Question: I was creating a linked list and was adding a function to get an element at a given position.
I have attached my code below.
In the code I have 'current = self.head'. Here 'current' is assigned 'self.head'. So aren't both of these same? In the 'while' loop when I used 'while current' the code works without any error:
'''
def get_position(self, position):
current = self.head
counter =0
while current:
counter+=1
current=current.next
print("total elements:",counter)
'''
But if I use 'while self.head' I get an error:
'''
def get_position(self, position):
current = self.head
counter =0
while self.head:
counter+=1
current=current.next
print("total elements:",counter)
'''
> AttributeError: 'NoneType' object has no attribute 'next'.

Please help me in understanding how both of these are different.
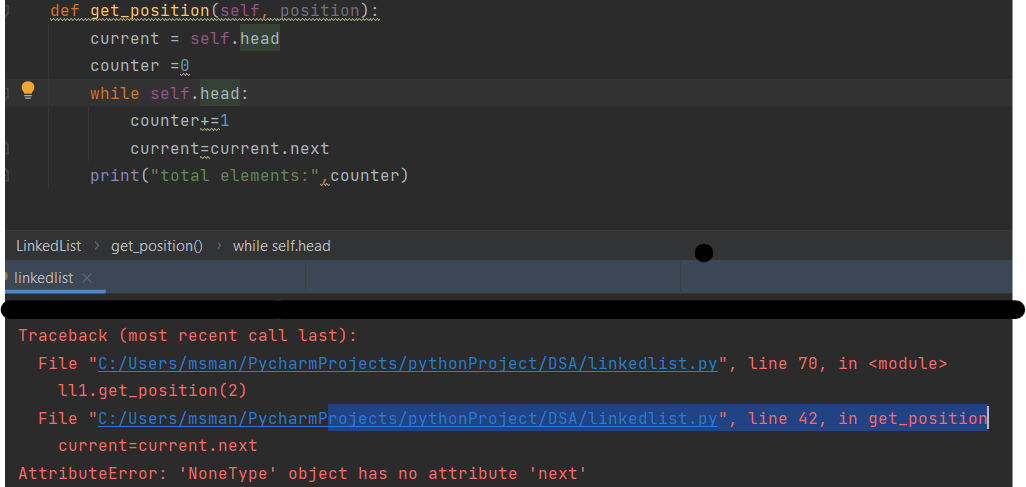
Answer: 'while self.head' is a condition that will never change, because 'self.head' is not changed in the loop (and it shouldn't). So this means that if it is true once, it will always be true.
You might mistakenly think that when a new assignment is made to 'current', that this assignment applies to 'self.head', but that is not true. They are two separate references (an attribute and a variable) that just happen to reference the same node of the loop. But if 'current' gets to reference a different node, this does not affect what 'self.head' references.
Compare it with this trivial situation:
'''
a = b = 1
a = 2
print(b) # still 1.
'''
The same principle holds with 'self.head' and 'current'. An to 'current' will not affect 'self.head'.
Now to the exception: the loop's body assigns new values to 'current':
'''
current=current.next
'''
At some point 'current' will reference the last node of the list and then 'current.next' is 'None'. So when the above assignment happens again, 'current' will be 'None'. But the loop doesn't end, as 'self.head' is unchanged (still references the node), and so the next iteration will evaluate again 'current.next', but that triggers an error, as 'None' has no attribute 'next'.
Conclusion, your 'while' condition should be something that makes the loop exit when 'current' is 'None'.